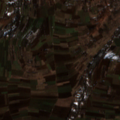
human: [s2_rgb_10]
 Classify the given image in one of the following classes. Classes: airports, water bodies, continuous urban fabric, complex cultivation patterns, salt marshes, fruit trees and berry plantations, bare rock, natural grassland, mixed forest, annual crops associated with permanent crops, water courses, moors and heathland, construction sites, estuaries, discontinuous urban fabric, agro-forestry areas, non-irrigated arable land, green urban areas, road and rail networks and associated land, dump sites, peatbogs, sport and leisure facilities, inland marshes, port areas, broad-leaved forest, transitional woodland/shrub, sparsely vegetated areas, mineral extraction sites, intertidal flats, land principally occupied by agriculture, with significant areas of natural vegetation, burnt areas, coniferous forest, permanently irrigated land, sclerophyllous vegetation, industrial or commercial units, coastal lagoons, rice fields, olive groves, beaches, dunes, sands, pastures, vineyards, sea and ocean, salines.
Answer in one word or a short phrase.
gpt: non-irrigated arable land, complex cultivation patterns, land principally occupied by agriculture, with significant areas of natural vegetation